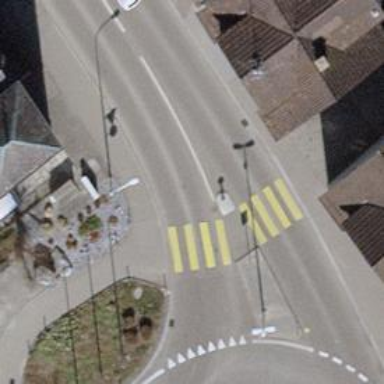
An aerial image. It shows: Uncontrolled crossing with traffic calming island.